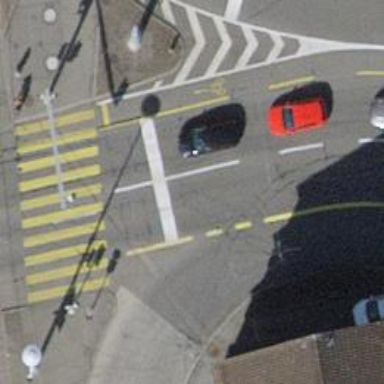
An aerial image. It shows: Tertiary road with asphalt surface and trolley wire.